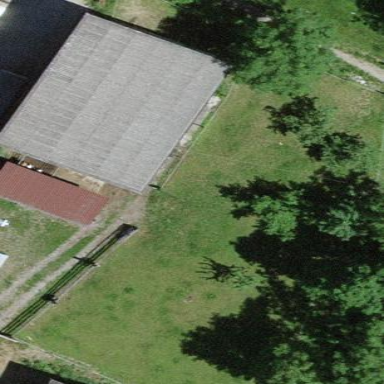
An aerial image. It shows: Rural barn.